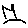
Label: bird